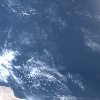
Label: water